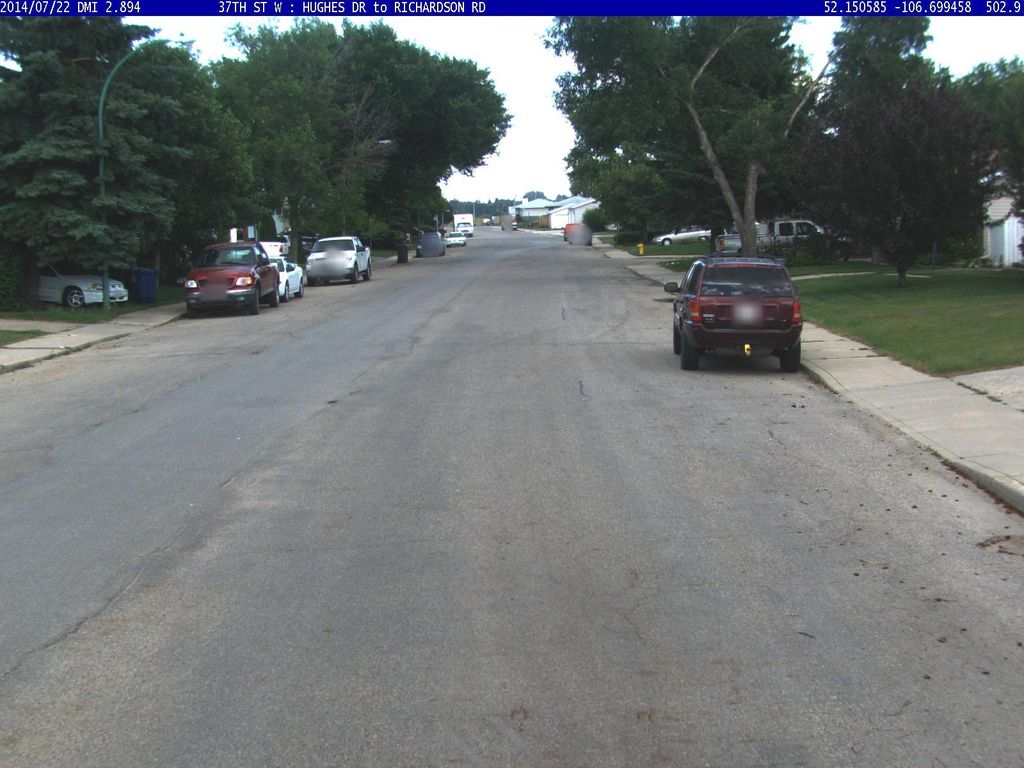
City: saskatoon